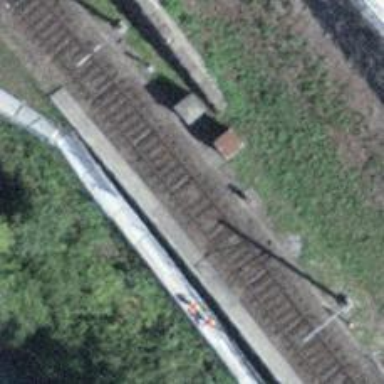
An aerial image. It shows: Railway with two tracks and electrified overhead contact lines.